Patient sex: M
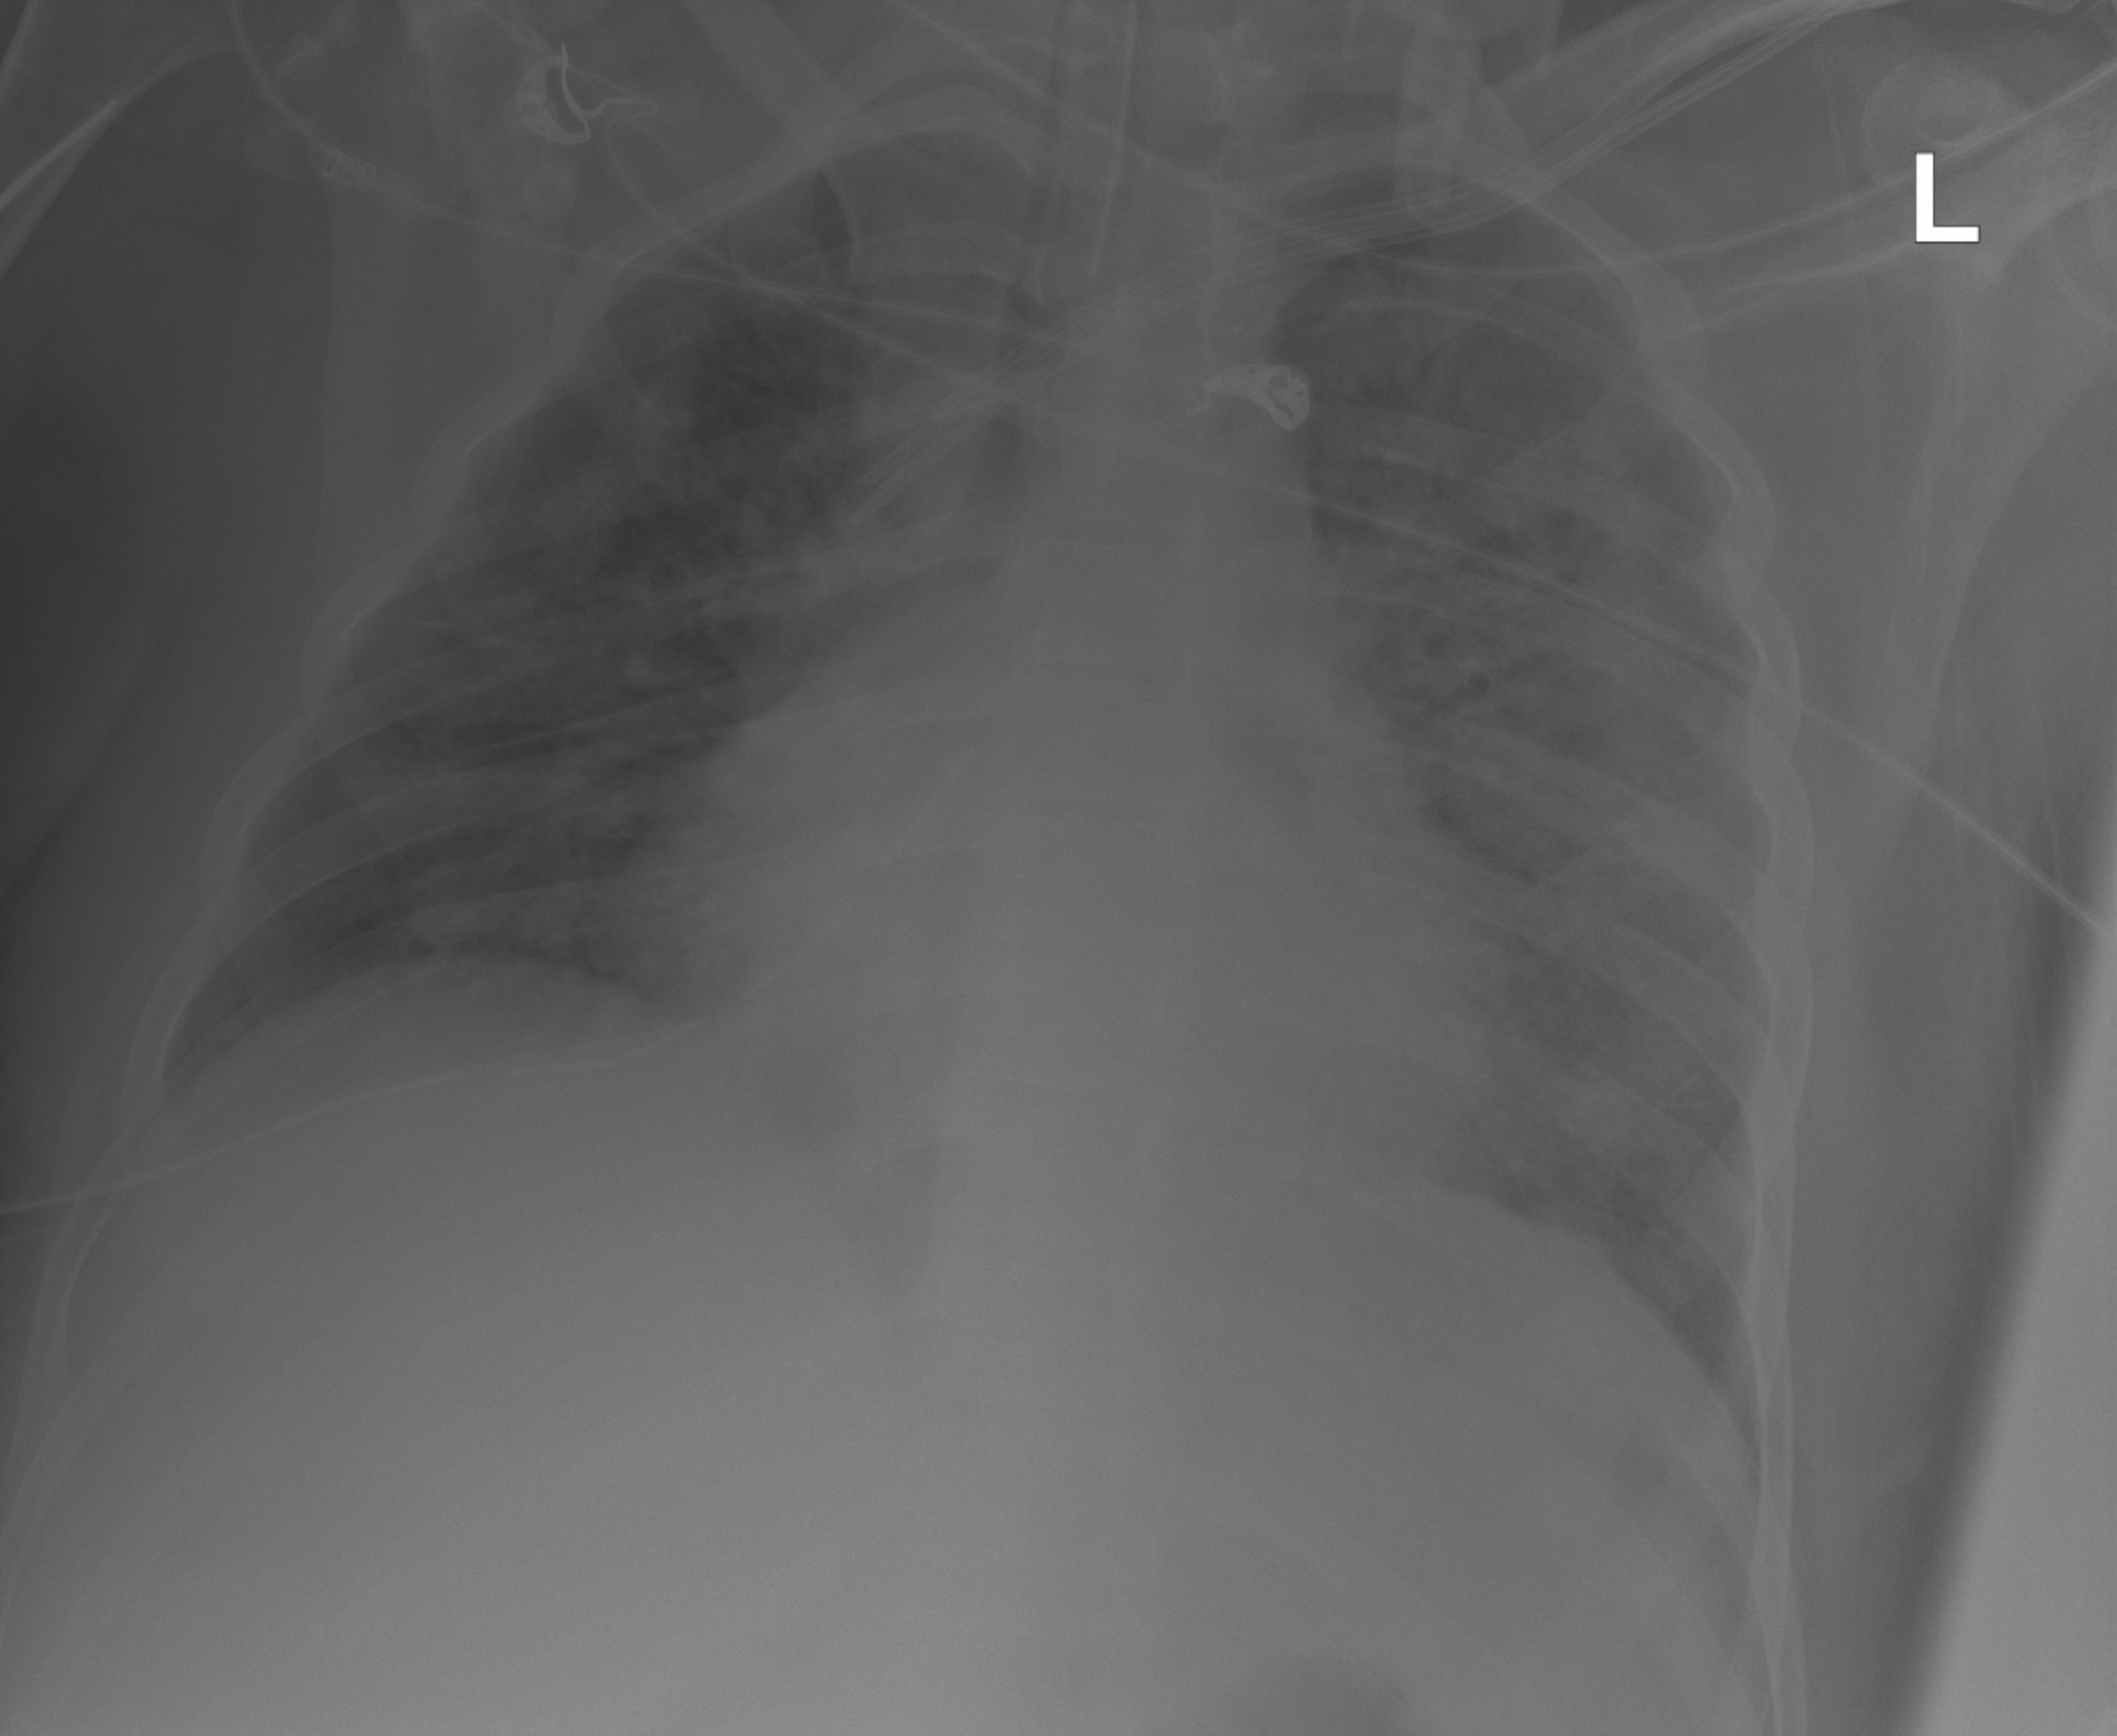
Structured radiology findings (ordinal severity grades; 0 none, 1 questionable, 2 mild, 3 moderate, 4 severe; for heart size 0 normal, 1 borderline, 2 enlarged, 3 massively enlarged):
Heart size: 1
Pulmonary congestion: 2
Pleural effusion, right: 0
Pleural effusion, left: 0
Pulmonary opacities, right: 2
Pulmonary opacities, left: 2
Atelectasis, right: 2
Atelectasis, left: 2